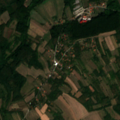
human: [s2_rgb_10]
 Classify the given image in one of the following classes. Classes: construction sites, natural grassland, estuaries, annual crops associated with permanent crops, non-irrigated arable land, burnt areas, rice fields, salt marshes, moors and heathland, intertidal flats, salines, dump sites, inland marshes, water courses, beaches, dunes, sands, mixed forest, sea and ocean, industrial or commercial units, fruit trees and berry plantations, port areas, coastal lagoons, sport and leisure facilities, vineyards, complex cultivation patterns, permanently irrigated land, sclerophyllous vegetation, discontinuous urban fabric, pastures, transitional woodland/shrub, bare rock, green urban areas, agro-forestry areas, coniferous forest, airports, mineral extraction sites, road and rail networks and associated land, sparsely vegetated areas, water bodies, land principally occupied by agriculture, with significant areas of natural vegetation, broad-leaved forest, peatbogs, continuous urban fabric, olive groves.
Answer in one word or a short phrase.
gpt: complex cultivation patterns, land principally occupied by agriculture, with significant areas of natural vegetation, broad-leaved forest